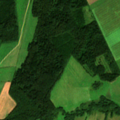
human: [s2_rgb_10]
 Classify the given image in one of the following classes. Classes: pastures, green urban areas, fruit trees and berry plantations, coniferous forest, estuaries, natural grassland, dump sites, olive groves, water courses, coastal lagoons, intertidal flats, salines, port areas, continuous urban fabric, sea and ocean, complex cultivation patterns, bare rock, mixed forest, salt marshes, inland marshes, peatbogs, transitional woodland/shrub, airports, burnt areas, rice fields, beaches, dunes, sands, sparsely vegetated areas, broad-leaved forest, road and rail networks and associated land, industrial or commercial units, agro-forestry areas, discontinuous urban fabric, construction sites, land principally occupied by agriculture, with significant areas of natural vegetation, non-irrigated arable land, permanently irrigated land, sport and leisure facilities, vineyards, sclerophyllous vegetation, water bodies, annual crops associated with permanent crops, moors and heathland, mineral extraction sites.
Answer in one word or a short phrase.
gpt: non-irrigated arable land, pastures, land principally occupied by agriculture, with significant areas of natural vegetation, mixed forest